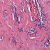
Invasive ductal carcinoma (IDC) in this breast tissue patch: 0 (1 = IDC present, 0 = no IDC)